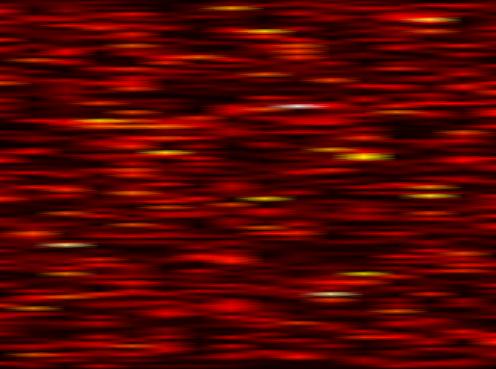
Label: UFMC